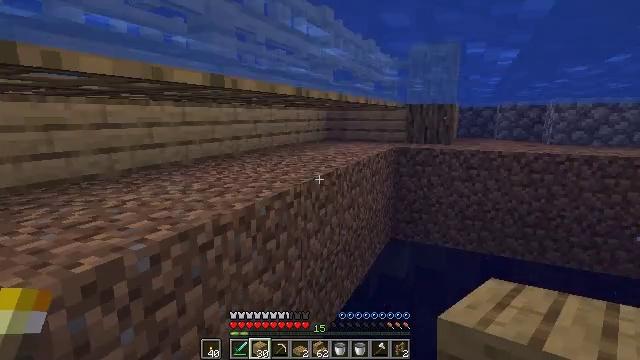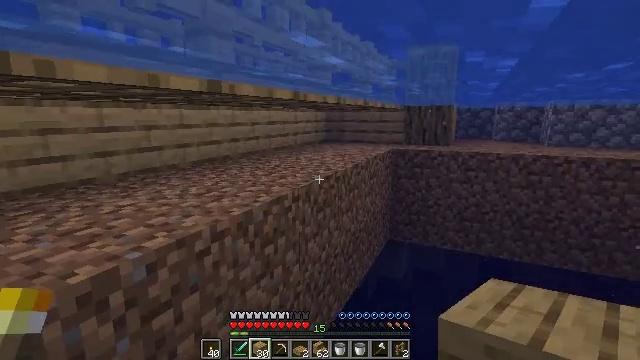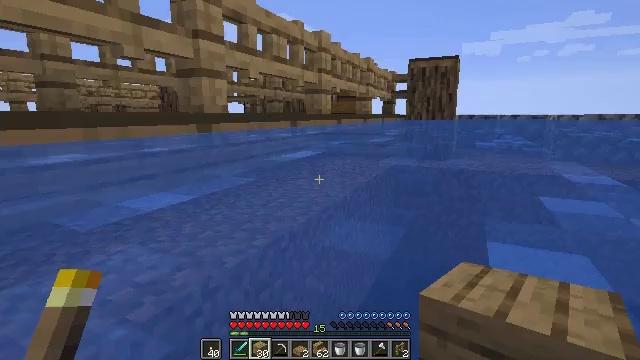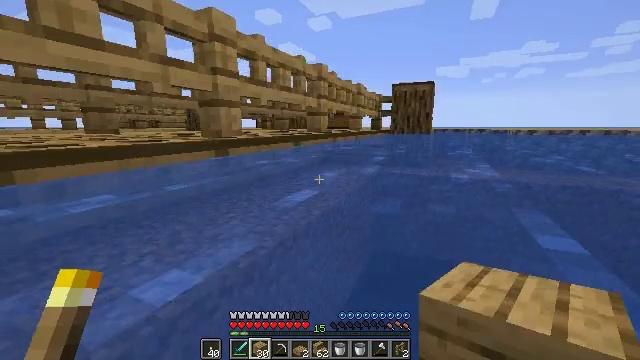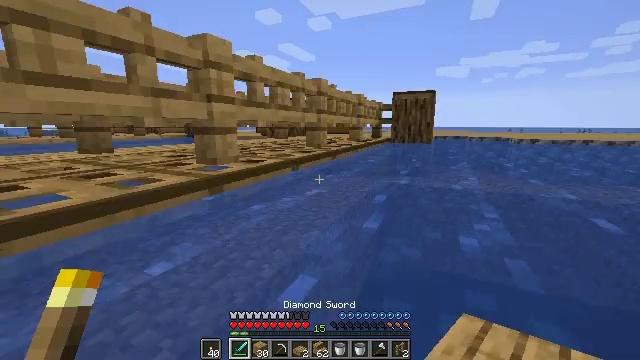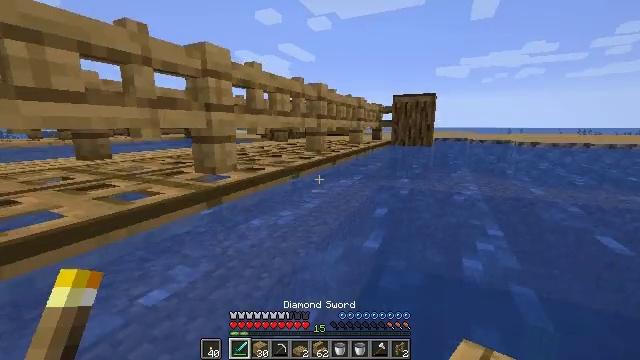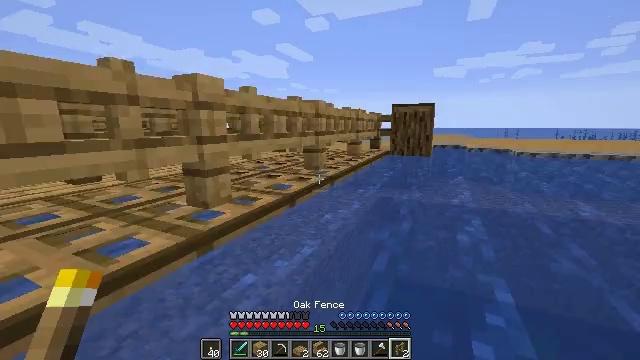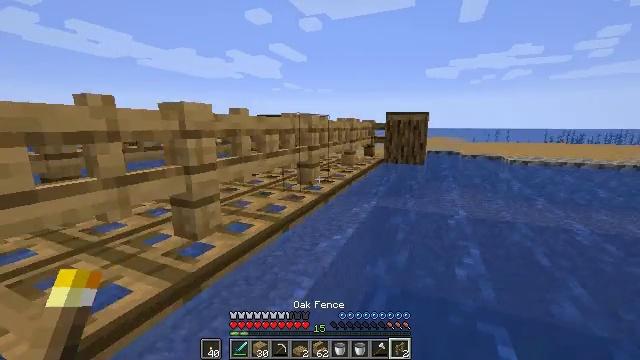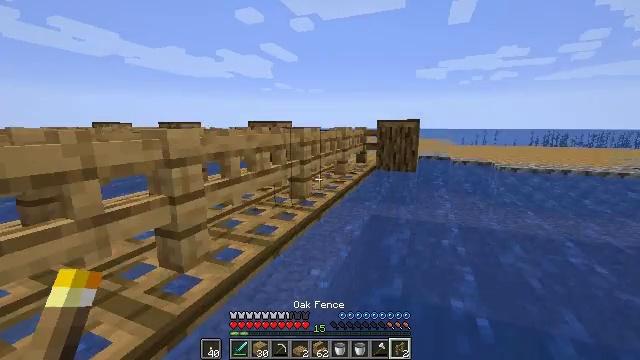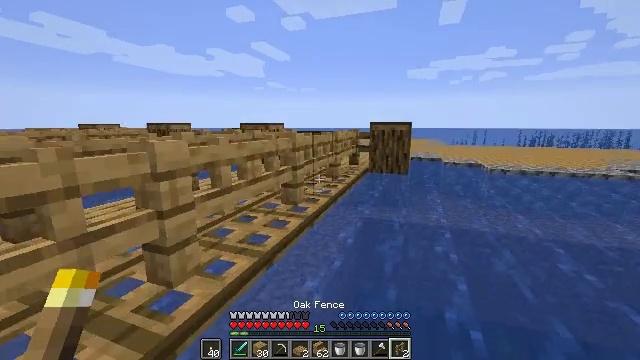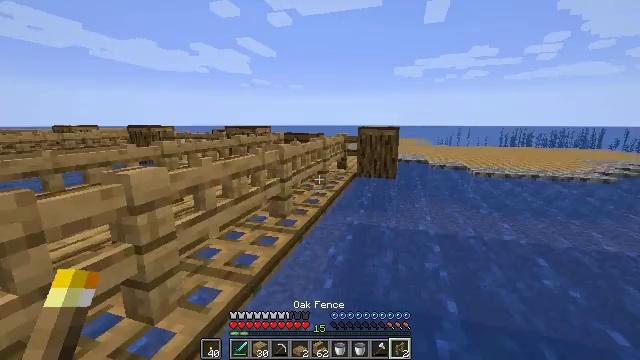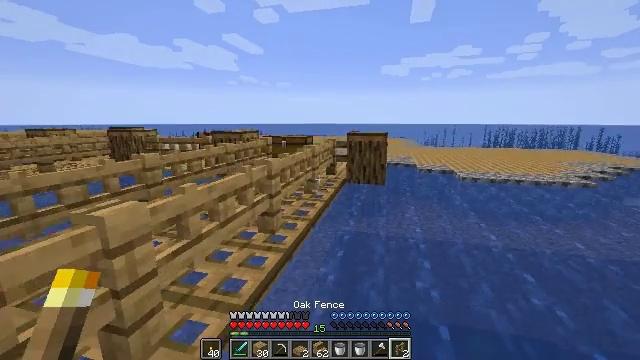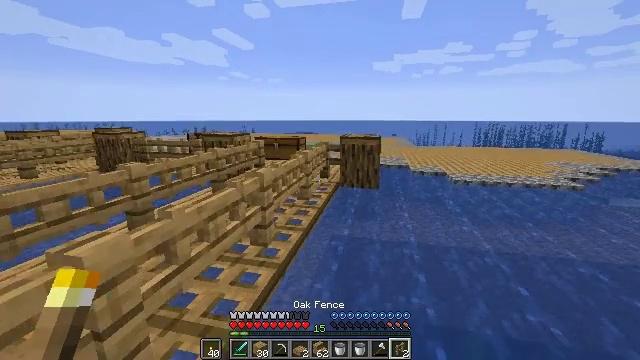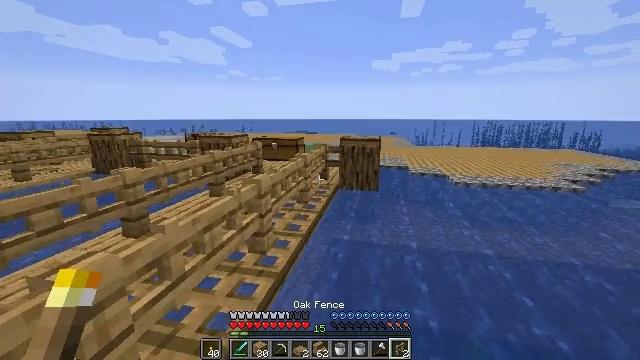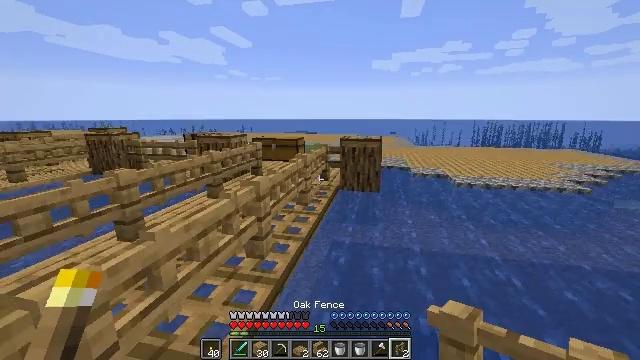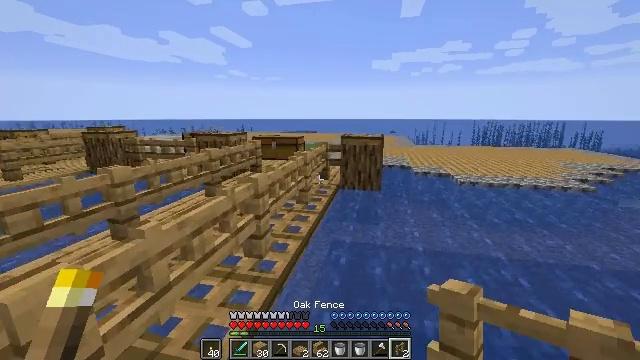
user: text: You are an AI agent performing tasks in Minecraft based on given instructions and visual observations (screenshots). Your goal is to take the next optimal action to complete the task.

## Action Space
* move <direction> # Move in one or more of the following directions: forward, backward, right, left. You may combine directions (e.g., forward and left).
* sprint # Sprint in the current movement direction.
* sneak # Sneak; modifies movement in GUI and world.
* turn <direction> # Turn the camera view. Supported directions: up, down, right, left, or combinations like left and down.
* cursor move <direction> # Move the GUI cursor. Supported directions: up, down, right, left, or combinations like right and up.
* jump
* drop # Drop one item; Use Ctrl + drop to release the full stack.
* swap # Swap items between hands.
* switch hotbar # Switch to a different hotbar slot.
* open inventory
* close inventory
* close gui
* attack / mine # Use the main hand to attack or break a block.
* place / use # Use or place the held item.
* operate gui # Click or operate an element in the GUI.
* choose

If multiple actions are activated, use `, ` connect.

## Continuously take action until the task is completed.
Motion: motion action
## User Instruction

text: Remove the oak trapdoor from its place.
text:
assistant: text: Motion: move forward, jump
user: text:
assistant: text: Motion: move forward, jump
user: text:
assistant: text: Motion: move forward, jump
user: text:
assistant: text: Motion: move forward, sprint, jump
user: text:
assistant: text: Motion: move forward, sprint, jump
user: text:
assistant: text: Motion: move forward, sprint, jump
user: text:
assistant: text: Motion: move forward, turn right, jump
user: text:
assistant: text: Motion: move forward, turn right, jump
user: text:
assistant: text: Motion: move forward, turn right, jump
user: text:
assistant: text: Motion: move forward, turn right, jump
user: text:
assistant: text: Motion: move forward, turn right, jump
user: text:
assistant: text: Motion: move forward, sprint, turn right, jump
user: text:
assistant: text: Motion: move forward, sprint, jump
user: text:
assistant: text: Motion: move forward, sprint, jump
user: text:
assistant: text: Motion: move forward, sprint, jump
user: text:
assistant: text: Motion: move forward, jump
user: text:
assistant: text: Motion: move forward, jump
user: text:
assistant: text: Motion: move forward, jump
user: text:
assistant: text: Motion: move forward, jump
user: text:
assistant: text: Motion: move forward, jump
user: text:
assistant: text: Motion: move forward, turn right and down, jump
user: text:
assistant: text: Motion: move forward and move right, turn right, jump
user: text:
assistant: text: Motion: move forward and move right, jump
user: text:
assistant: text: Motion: move forward and move right, jump
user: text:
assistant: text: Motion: move forward and move right, sprint, jump
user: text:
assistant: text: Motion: move forward and move right, sprint, jump
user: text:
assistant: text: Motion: move forward and move right, sprint, turn left, jump
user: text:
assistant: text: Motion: move forward and move right, sprint, turn left, jump
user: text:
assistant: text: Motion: move forward and move right, sprint, turn left, jump
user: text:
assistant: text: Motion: move forward and move right, sprint, jump